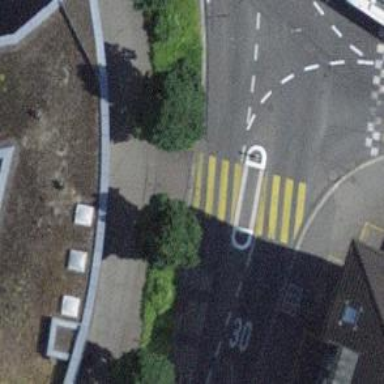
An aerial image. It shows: Kerb serving as barrier.